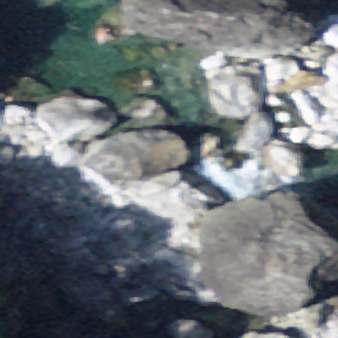
Label: bouldering_area